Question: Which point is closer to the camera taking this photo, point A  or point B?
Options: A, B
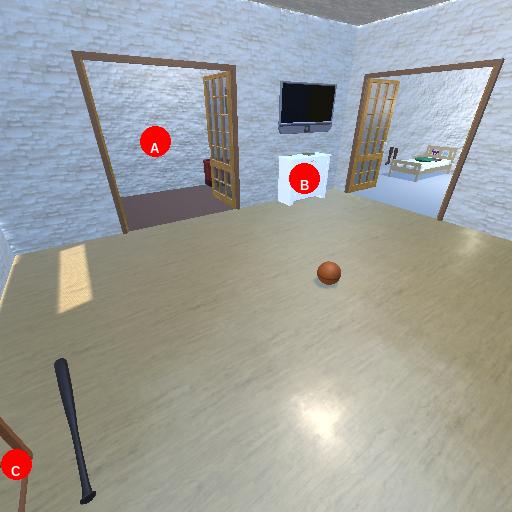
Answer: A